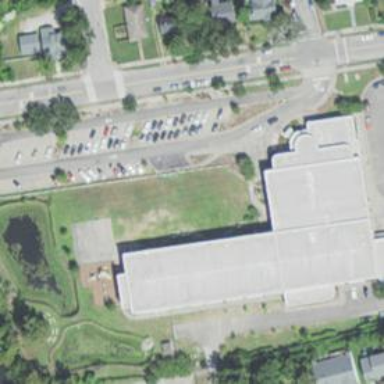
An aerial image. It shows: School building.